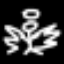
Label: angel